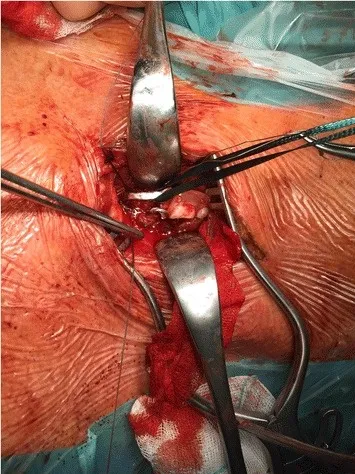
Intraoperative finding.
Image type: medical_photograph (other_medical_photograph)